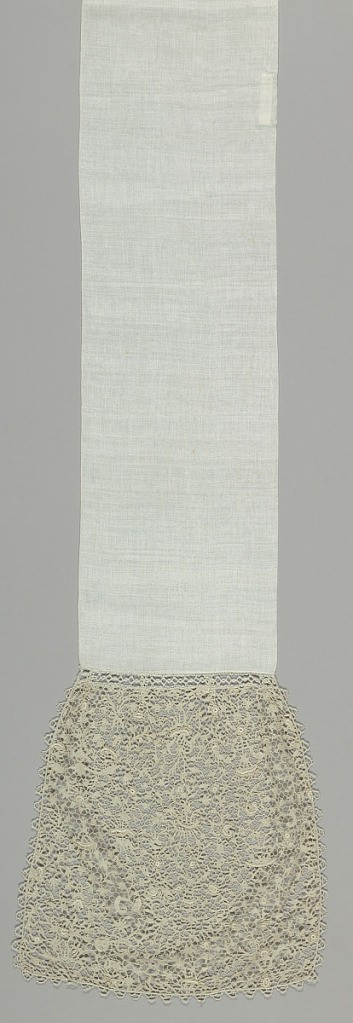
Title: Cravat ends
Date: late 17th century
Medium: linen Technique: needle lace
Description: Cravat ends worked with a design of a central motif with branching scrolls.
Sometimes referred to as "Rosaline."